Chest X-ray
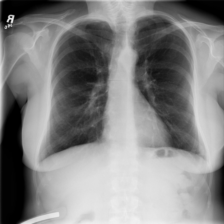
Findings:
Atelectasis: negative
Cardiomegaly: negative
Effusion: negative
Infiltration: negative
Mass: negative
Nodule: negative
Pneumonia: negative
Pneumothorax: negative
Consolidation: negative
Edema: negative
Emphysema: negative
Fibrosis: negative
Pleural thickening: negative
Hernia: negative